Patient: sex M, age 32
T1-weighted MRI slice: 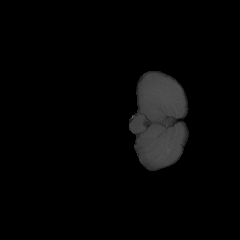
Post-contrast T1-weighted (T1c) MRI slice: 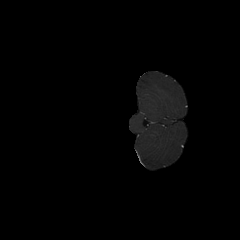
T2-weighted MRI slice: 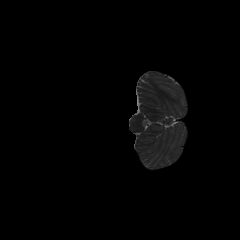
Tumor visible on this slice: no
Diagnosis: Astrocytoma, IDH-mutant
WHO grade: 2